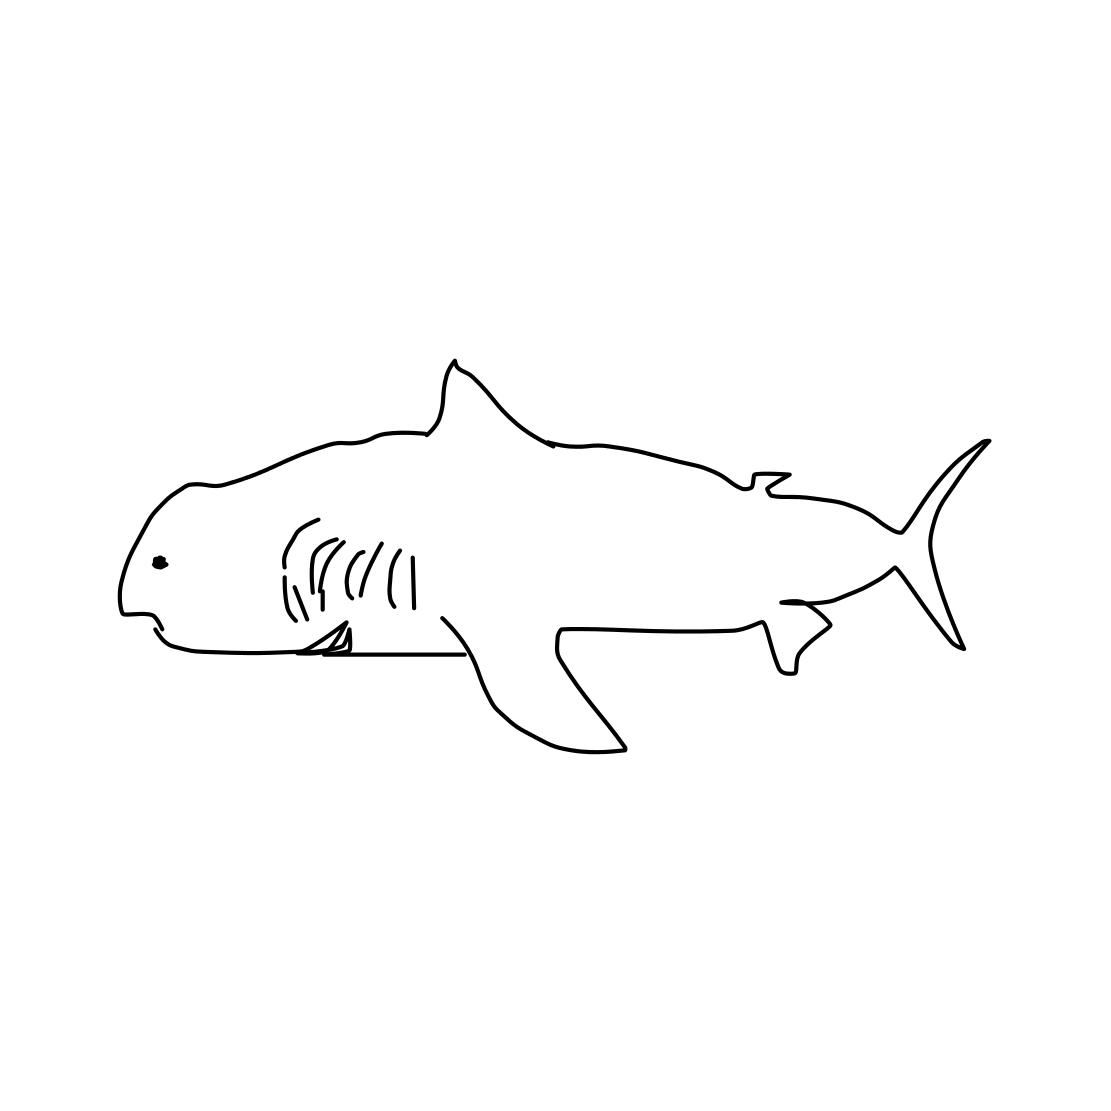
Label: shark